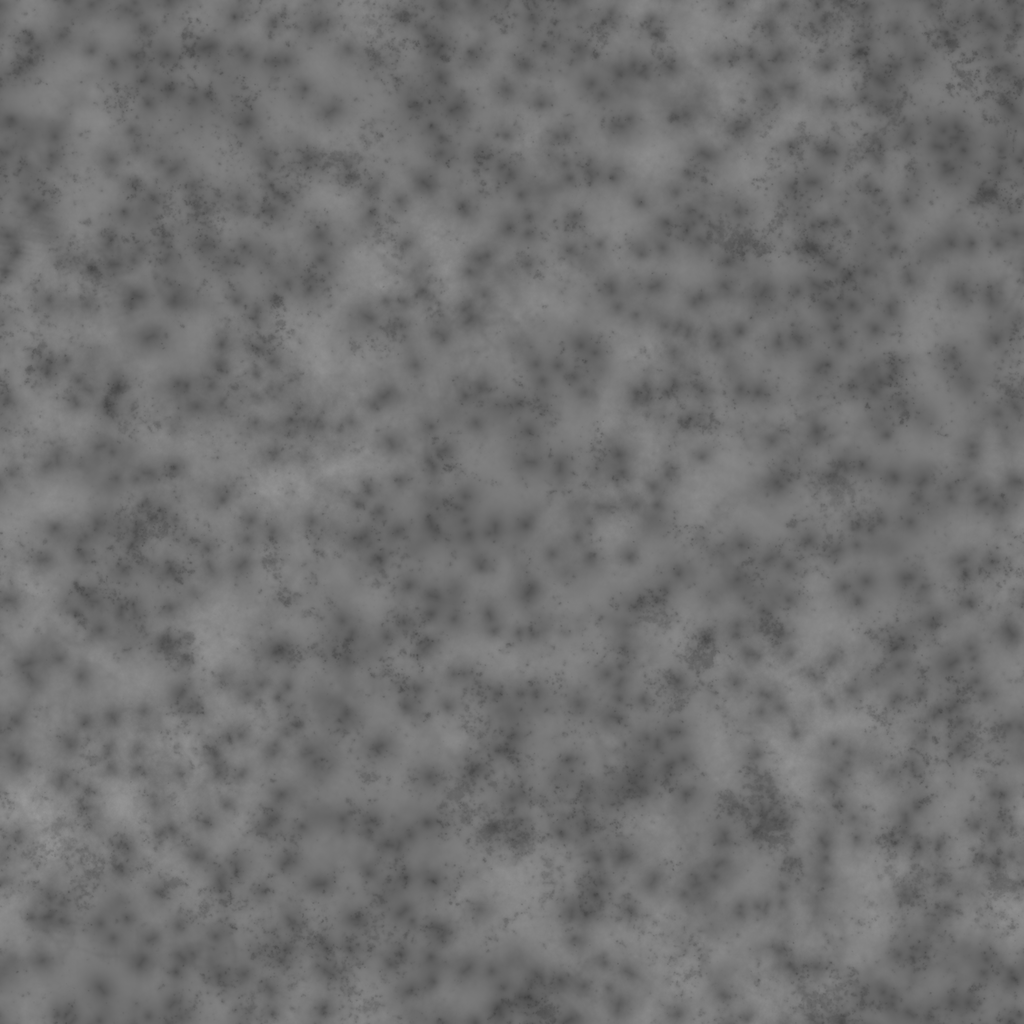
Texture map type: Displacement